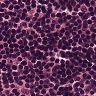
Metastatic tissue present: no